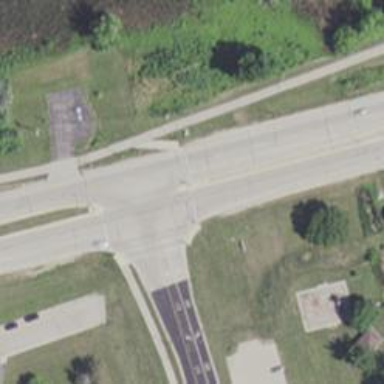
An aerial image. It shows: Asphalt cycleway with uncontrolled crossing.